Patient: sex M, age 48
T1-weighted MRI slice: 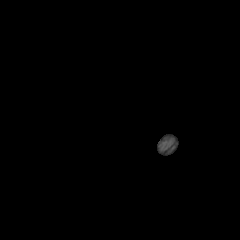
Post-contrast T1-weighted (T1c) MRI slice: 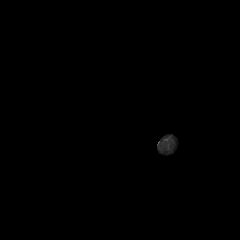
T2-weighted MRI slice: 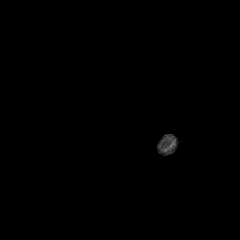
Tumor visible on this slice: no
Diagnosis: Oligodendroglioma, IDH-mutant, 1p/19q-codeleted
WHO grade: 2